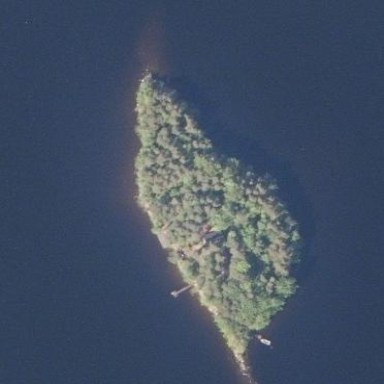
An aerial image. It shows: Mixed woodland forest with variety of trees and leaves. It is islet surrounded by mixed foliage.